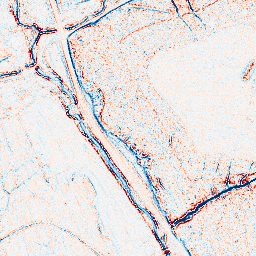
Category: edge_preserving
Decomposition family: anisotropic_diffusion
Decomposition parameters: iterations: 10
kappa: 50
gamma: 0.05
Upsampling method: sinc_blackman
Upsampling parameters: scale: 2
kernel_size: 8
Upsampling scale: 2